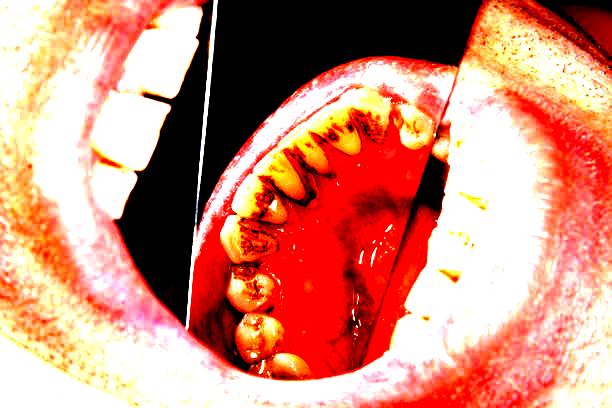
Condition: Calculus